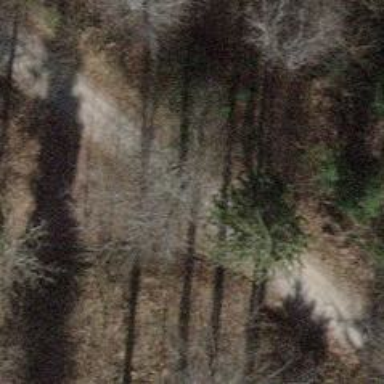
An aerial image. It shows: Compacted track with grade2 level.